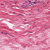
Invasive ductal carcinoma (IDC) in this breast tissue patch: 0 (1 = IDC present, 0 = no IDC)